Question:
You can see from the picture that the input(type=number) and button(rate) cannot top valign
This is my code.. How can I fix this problem?
'''
<form class="formRate" action="/rate" method="post">
<input type="hidden" name="contentid" value="<%= photo.id %>" />
<input type="hidden" name="source" value="<%= photo.source %>" />
<input type="number" name="score" min="1" max="5" style="width:30px;"/>
<input type="button" class="btn btn-danger" value="Rate"/>
</form>
'''
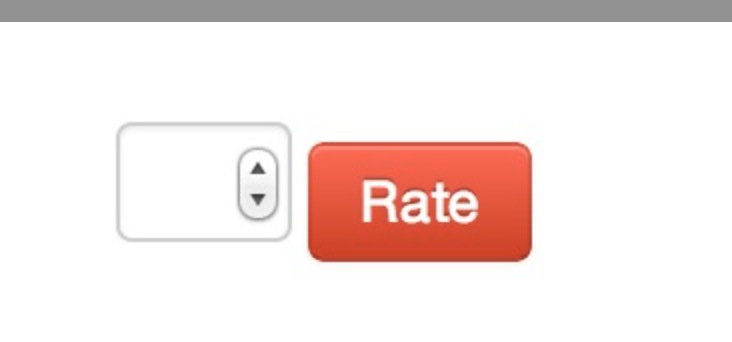
Answer: '''
input { float: left; }
.formRate { overflow: auto; }
'''
That should help.